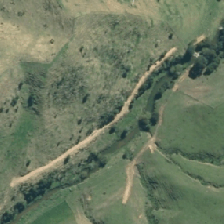
Land cover: low_producing_grassland